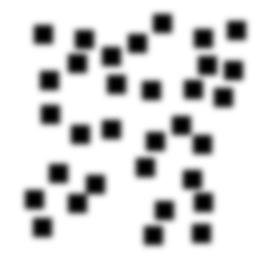
Squares: 32
Triangles: 0
Stars: 0
Total shapes: 32